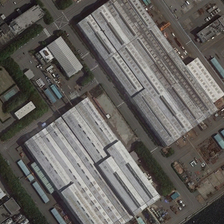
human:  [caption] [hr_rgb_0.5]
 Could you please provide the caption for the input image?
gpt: a small amount of trees were planted around the factory .

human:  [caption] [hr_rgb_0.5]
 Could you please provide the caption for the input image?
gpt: a large number of factories have been built in the factory .

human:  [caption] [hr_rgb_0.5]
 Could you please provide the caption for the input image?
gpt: a small amount of trees were planted around the factory .

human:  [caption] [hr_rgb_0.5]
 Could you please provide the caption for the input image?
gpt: a large number of factories have been built in the factory .

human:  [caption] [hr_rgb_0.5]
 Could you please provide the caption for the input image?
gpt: a small amount of trees were planted around the factory .